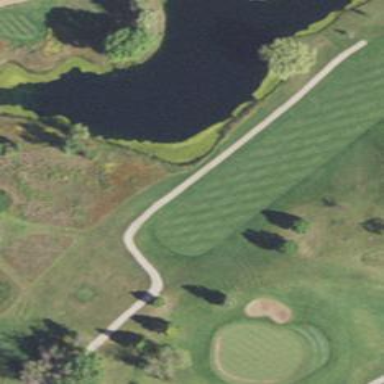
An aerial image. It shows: Path for both roads and golfers.